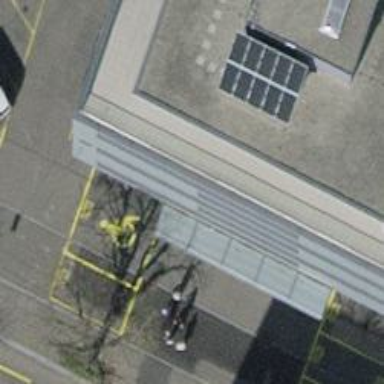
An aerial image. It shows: Government office.